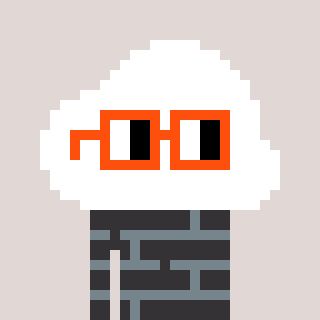
a pixel art character with square orange glasses, a cloud-shaped head and a grayscale-colored body on a warm background